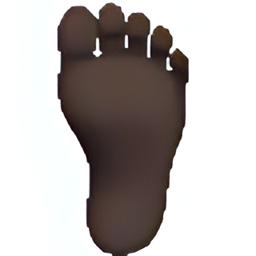
Name: foot
Emoji: 🦶🏿
Group: People & Body
Sub-group: body-parts